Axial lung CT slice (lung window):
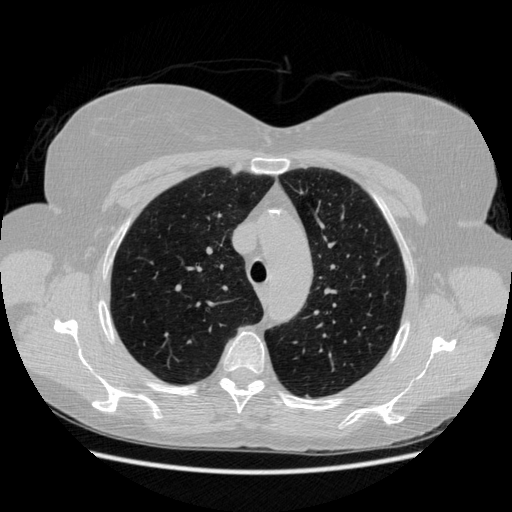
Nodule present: no